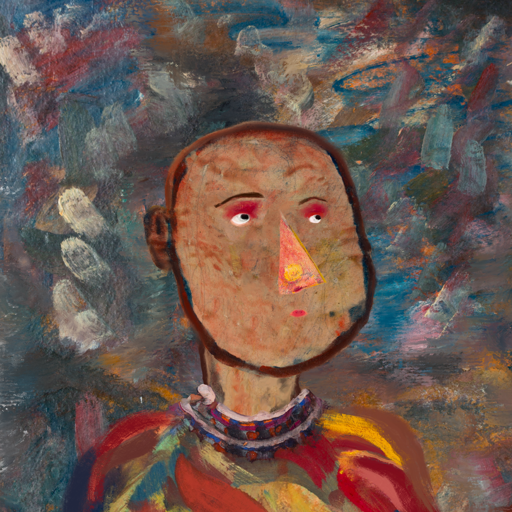
Background: Boggyland, Head And Neck Side: Orphan, Face Side: Irani, Bust: Mother_And_Son_Son, Hair Side: Blank, Head Accessory: Blank, Second Necklace: Blank, Necklace: Hypocrite_1, Baby: Blank